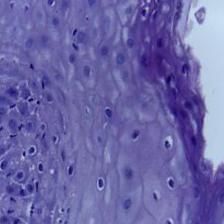
Diagnosis: Normal